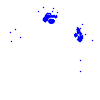
Particle: electron